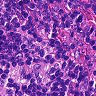
Metastatic tissue present: no